Question: From the title, one would assume that this might be a broad question, but it's actually based on 3 specific problems that I'm having in an attempt to replicate the upward-flowing, staggered format of a typical SMS conversation.

Consider the following code:
'''
<div id="messages" class="bordered shadowed">
<div class="message from">Hey</div>
<div class="message to">Sup</div>
<div class="message from">How are ya?</div>
</div>
'''
I can stagger the messages ('.to' anchored at the right and '.from' anchored at the left) by applying 'float:left/right' but this leads to a problem:
The second time a '.to' is appended to '#messages', unless it is a long message, it will be placed right beside the previous one, not below, because that's how 'float' works.
Well, I tried to remedy this by placing each '.message' into a '.messageWrapper' and applying 'width:100%' to the wrapper, but this leads to another problem:
'.message's (which have 'float:left/right') don't fill the '.messageWrapper', properly, and from there it gets a bit confusing.
Finally, I'm at a loss for how I might apply a solution to those problems in a way that will also let me anchor the elements to the bottom of the container as they should be, so that they flow upward.
---
'''
div,input{box-sizing:border-box}:focus{outline-color:transparent;outline-style:none}::selection{background:#00a9ff}body{padding:0;margin:0;background-color:#0090d8}.float{float:left}.bordered{border-style:solid;border-width:1px}.shadowed{box-shadow:rgba(0,0,0,.1) 0 0 30px -10px inset,rgba(0,0,0,.5) 0 0 8px -5px inset}#messenger{width:50vw;height:100vh;background-color:#dbdbdb;font-family:Arial;border-width:0 10px;border-color:#26c8ff;margin-left:50px;box-shadow:rgba(38,200,255,.8) 0 0 300px -50px,rgba(38,200,255,.8) 0 0 10px -2px}#messages{color:#dbdbdb;width:100%;height:50%;background-color:#fff;padding:10px}#guesses{width:100%;height:40px}.guess{color:#efefef;font-size:24px;width:33.<PHONE>%;height:100%;box-shadow:rgba(255,255,255,.2) 0 0 50px 10px inset;text-align:center;padding-top:5px;transition:box-shadow .3s,color .2s}.guess:hover{box-shadow:rgba(255,255,255,1) 0 0 120px -20px inset;color:#fff;cursor:pointer}#input{width:80%;height:30px;text-align:center;cursor:pointer;font-size:17px}#send{border-color:#212121;color:#fff;width:20%;background-color:#3f3f3f;height:30px;text-align:center;padding-top:5px;font-size:17px;box-shadow:rgba(255,255,255,.2) 0 0 50px 10px inset;transition:box-shadow .3s,color .2s}#send:hover{box-shadow:rgba(0,0,0,.3) 0 0 20px 0 inset;color:#fff;cursor:pointer}.message{padding:5px 10px;border-radius:100px;margin-top:50px;color:#fff}.to{float:right;background-color:#26c8ff;border-color:#00a2d8}.from{float:left;background-color:#0090d8;border-color:#005f8e}
'''
'''
<div id="messenger" class="bordered">
<div id="messages" class="bordered shadowed">
<div class="message from bordered">Hey</div>
<div class="message to bordered">Sup</div>
<div class="message from bordered">How are ya?</div>
</div>
<input type="text" id="input" class="float" placeholder="Message"></input>
<div id="send" class="bordered float">Send</div>
<div id="guesses">
<div class="guess bordered float" id="guess-1">A</div>
<div class="guess bordered float" id="guess-2">No</div>
<div class="guess bordered float" id="guess-3">Bet</div>
</div>
</div>
'''
LIVE DEMO: <URL>
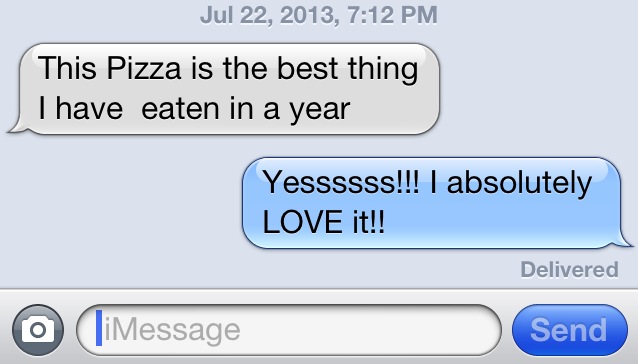
Answer: You can clear:both each message, it will do the effect you want.
I also changed the .message margin to margin:10px 0;
to fix your problem #3.
I changed the class #messages. Using display: table-cell; and vertical-align: bottom, will do what you are looking aligning the content to the bottom.
using dynamic width
I wrapped the #messages with #messages-container using display:table; that way you can use width: 100%;
To understand how this work. The display:table-cell makes the div to behave like a td. Because the td is inside a table, you have to replicate the same behavior with divs. So, wrap that div with a container that has display:table to make the div behaves like a table. Then you give the div width: 100%. If you don't do that, the div (td) width with not expand 100%.
'''
div,input{box-sizing:border-box}:focus{outline-color:transparent;outline-style:none}::selection{background:#00a9ff}body{padding:0;margin:0;background-color:#0090d8}.float{float:left}.bordered{border-style:solid;border-width:1px}.shadowed{box-shadow:rgba(0,0,0,.1) 0 0 30px -10px inset,rgba(0,0,0,.5) 0 0 8px -5px inset}#messenger{width:50vw;height:100vh;background-color:#dbdbdb;font-family:Arial;border-width:0 10px;border-color:#26c8ff;margin-left:50px;box-shadow:rgba(38,200,255,.8) 0 0 300px -50px,rgba(38,200,255,.8) 0 0 10px -2px}
#messages-container {
display:table;
width:100%;
}
#messages{
color:#dbdbdb;
width:100%;
height:50%;
background-color:#fff;
padding:10px;
display: table-cell;
vertical-align: bottom;
}
#guesses{width:100%;height:40px}.guess{color:#efefef;font-size:24px;width:33.<PHONE>%;height:100%;box-shadow:rgba(255,255,255,.2) 0 0 50px 10px inset;text-align:center;padding-top:5px;transition:box-shadow .3s,color .2s}.guess:hover{box-shadow:rgba(255,255,255,1) 0 0 120px -20px inset;color:#fff;cursor:pointer}#input{width:80%;height:30px;text-align:center;cursor:pointer;font-size:17px}#send{border-color:#212121;color:#fff;width:20%;background-color:#3f3f3f;height:30px;text-align:center;padding-top:5px;font-size:17px;box-shadow:rgba(255,255,255,.2) 0 0 50px 10px inset;transition:box-shadow .3s,color .2s}#send:hover{box-shadow:rgba(0,0,0,.3) 0 0 20px 0 inset;color:#fff;cursor:pointer}
.message{
color:#fff;
padding:5px 10px;
border-radius:100px;
margin:10px 0;
clear: both;
}
.to{float:right;background-color:#26c8ff;border-color:#00a2d8}
.from{float:left;background-color:#0090d8;border-color:#005f8e}
'''
'''
<div id="messenger" class="bordered">
<div id="messages-container">
<div id="messages" class="bordered shadowed">
<div class="message from bordered">Hey</div>
<div class="message to bordered">Sup</div>
<div class="message from bordered">How are ya?</div>
</div>
</div>
<input type="text" id="input" class="float" placeholder="Message"></input>
<div id="send" class="bordered float">Send</div>
<div id="guesses">
<div class="guess bordered float" id="guess-1">A</div>
<div class="guess bordered float" id="guess-2">No</div>
<div class="guess bordered float" id="guess-3">Bet</div>
</div>
</div>
'''